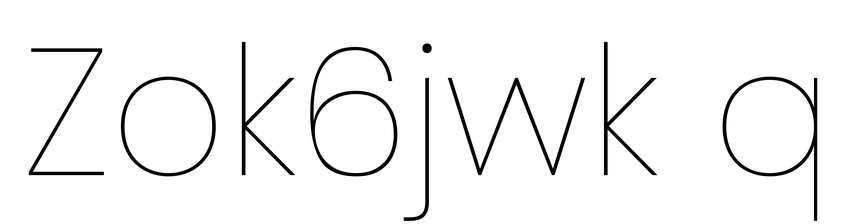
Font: Poppins-Thin